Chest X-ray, PA view. Patient: 37 years old, sex F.
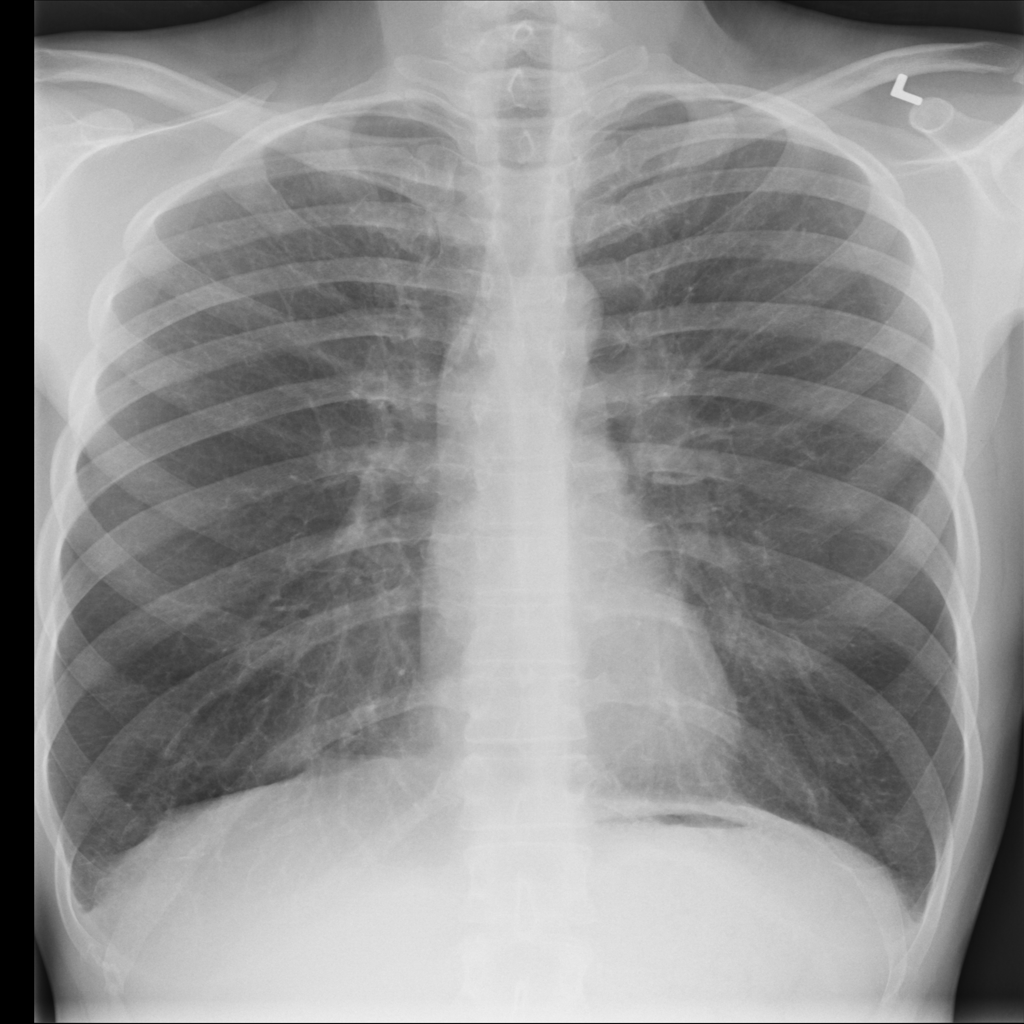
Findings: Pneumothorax